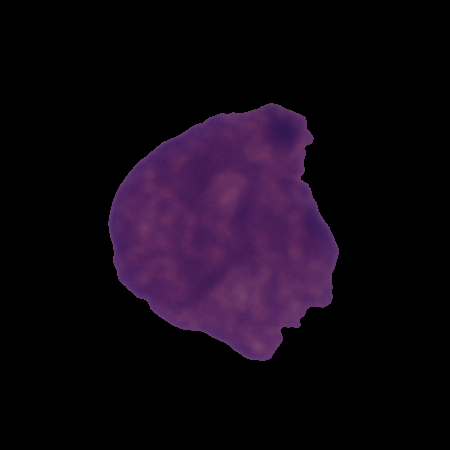
Label: cancer